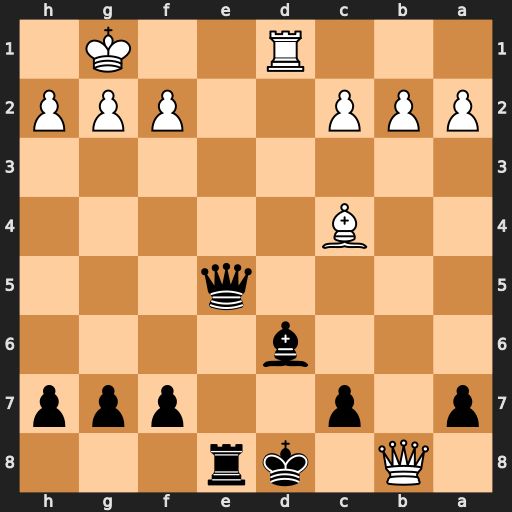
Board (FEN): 1Q1kr3/p1p2ppp/3b4/4q3/2B5/8/PPP2PPP/3R2K1
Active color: b
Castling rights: -
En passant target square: -
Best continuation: Ke7 Qxe8+ Kxe8